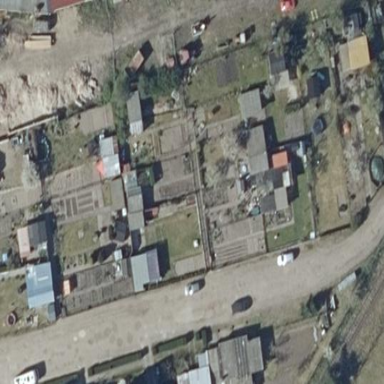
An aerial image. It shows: Allotments area.